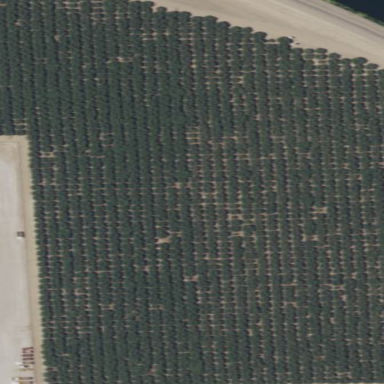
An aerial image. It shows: Orchard with pistachio trees.